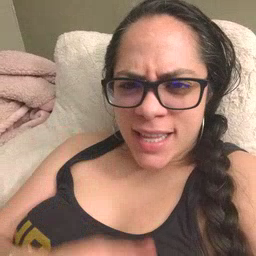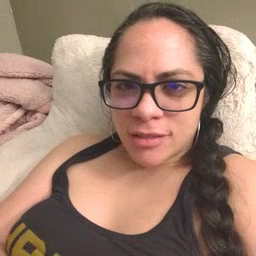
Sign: many